Question: I have a WPF Datagrid that has a template column as defined below:
'''
<DataGridTemplateColumn x:Name="ciDelete" Header="Delete">
<DataGridTemplateColumn.CellTemplate>
<DataTemplate>
<Button x:Name="btnDelete" HorizontalAlignment="Center" Margin="0" Click="btnDelete_Click" Tag="{Binding Path=ciID}" VerticalAlignment="Center">
<Image Source="Resources/16x16/delete.png" Stretch="Fill" />
</Button>
</DataTemplate>
</DataGridTemplateColumn.CellTemplate>
</DataGridTemplateColumn>
'''
This displays and works great. However, the button shows in the row for a new item (below). Since this is a delete button, I do not want it to show on the "new item" row.

I've seen <URL> article on styling the new row, however this seems a bit extreme. I was curious if there was a simpler method for hiding just the button on the "new row" only. Thank you for your help.
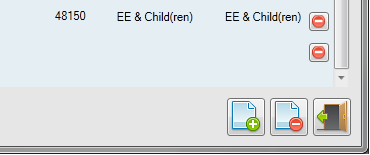
Answer: If it were me, I would write up a quick converter to determine if the datacontext of the DataGridRow is a NewItemPlaceholder:
'''
public class IsNamedObjectVisibilityConverter : IValueConverter
{
public object Convert(object value, Type targetType, object parameter, System.Globalization.CultureInfo culture)
{
if (value.GetType().Name == "NamedObject")
{
return Visibility.Hidden;
}
else
{
return Visibility.Visible;
}
}
public object ConvertBack(object value, Type targetType, object parameter, System.Globalization.CultureInfo culture)
{
throw new NotImplementedException();
}
}
'''
And then I would add a RelativeSource binding to the Delete Button Visibility:
'''
<DataGridTemplateColumn x:Name="ciDelete" Header="Delete">
<DataGridTemplateColumn.CellTemplate>
<DataTemplate>
<Button x:Name="btnDelete" HorizontalAlignment="Center" Margin="0" Click="btnDelete_Click" Tag="{Binding Path=ciID}" VerticalAlignment="Center"
Visibility="{Binding RelativeSource={RelativeSource Mode=FindAncestor, AncestorType=DataGridRow}, Path=DataContext, Converter={StaticResource IsNamedObjectVisibilityConverter}}">
<Image Source="Resources/16x16/delete.png" Stretch="Fill" />
</Button>
</DataTemplate>
</DataGridTemplateColumn.CellTemplate>
</DataGridTemplateColumn>
'''
That may or may not be the best approach, but it should work.
I hope this helps.
EDIT: I hope that it's obvious, that for the sake of brevity I skipped the part of creating an instance of said converter. This example would assume that you have an instance of the Converter by the exact name of the class. Probably obvious, but worth mentioning. :)